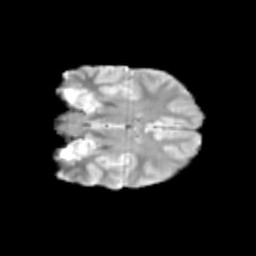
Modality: T2w
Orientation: coronal
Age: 14
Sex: female
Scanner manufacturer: siemens
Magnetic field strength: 3 T
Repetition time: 3.8 s
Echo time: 0.07 s